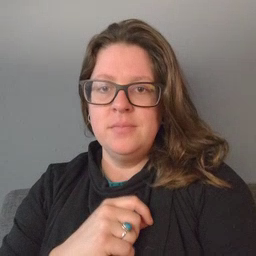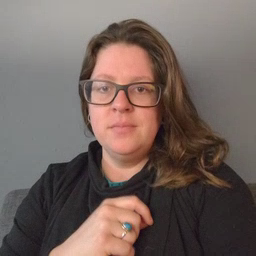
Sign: doll